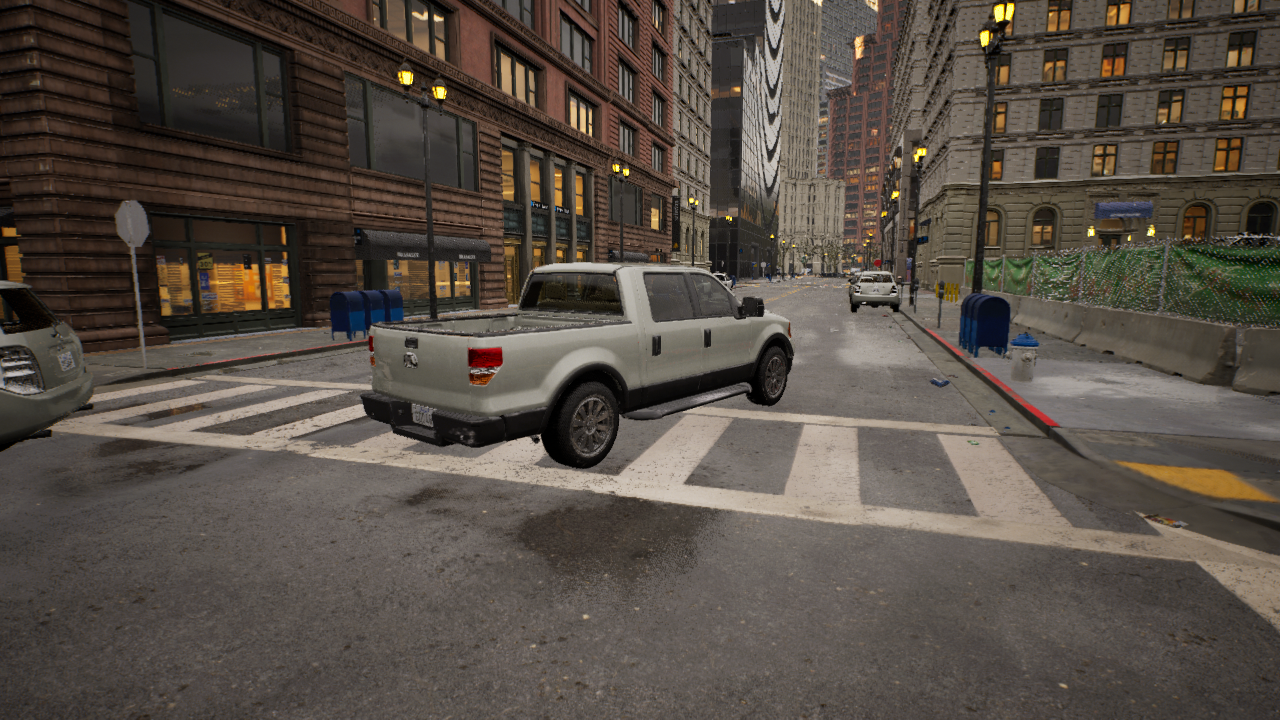
Venue: intersection
Lighting: golden hour
Vehicle rig: pickup